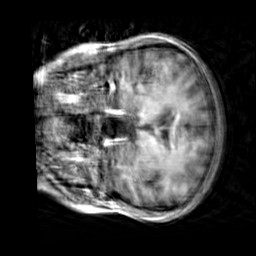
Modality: T1w
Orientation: coronal
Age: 20
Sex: female
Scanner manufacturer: siemens
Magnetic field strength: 3 T
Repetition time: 2.3 s
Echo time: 0.00303 s